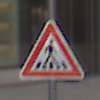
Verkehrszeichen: FussgaengerueberwegLinks
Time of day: Midday
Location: Outdoor (Urban)
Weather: Overcast
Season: NotSpecified
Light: Natural